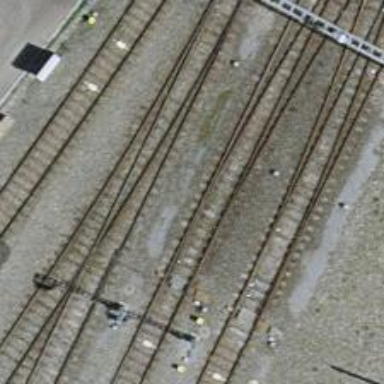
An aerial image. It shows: Single-track railway with electrified contact lines.